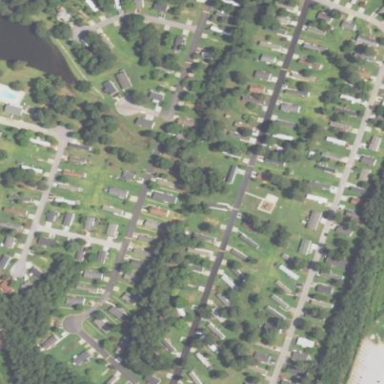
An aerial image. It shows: Residential area known as trailer park.